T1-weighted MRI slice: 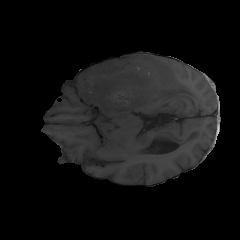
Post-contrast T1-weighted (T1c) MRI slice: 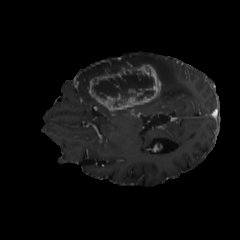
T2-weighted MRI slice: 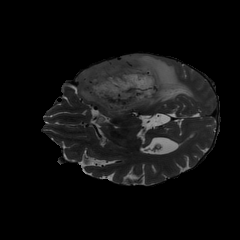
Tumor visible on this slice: yes